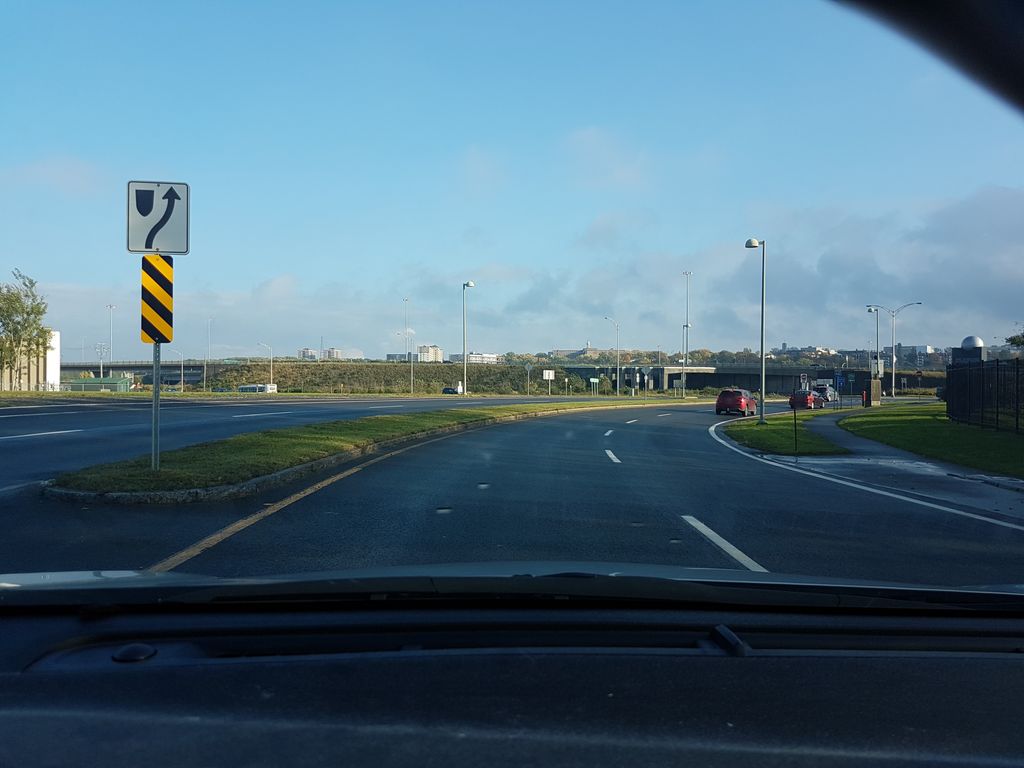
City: quebec_city